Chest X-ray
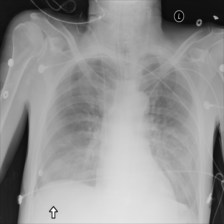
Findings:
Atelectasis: negative
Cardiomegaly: negative
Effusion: negative
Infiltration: positive
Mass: negative
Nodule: negative
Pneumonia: negative
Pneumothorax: negative
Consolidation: negative
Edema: negative
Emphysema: negative
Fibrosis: negative
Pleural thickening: negative
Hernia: negative